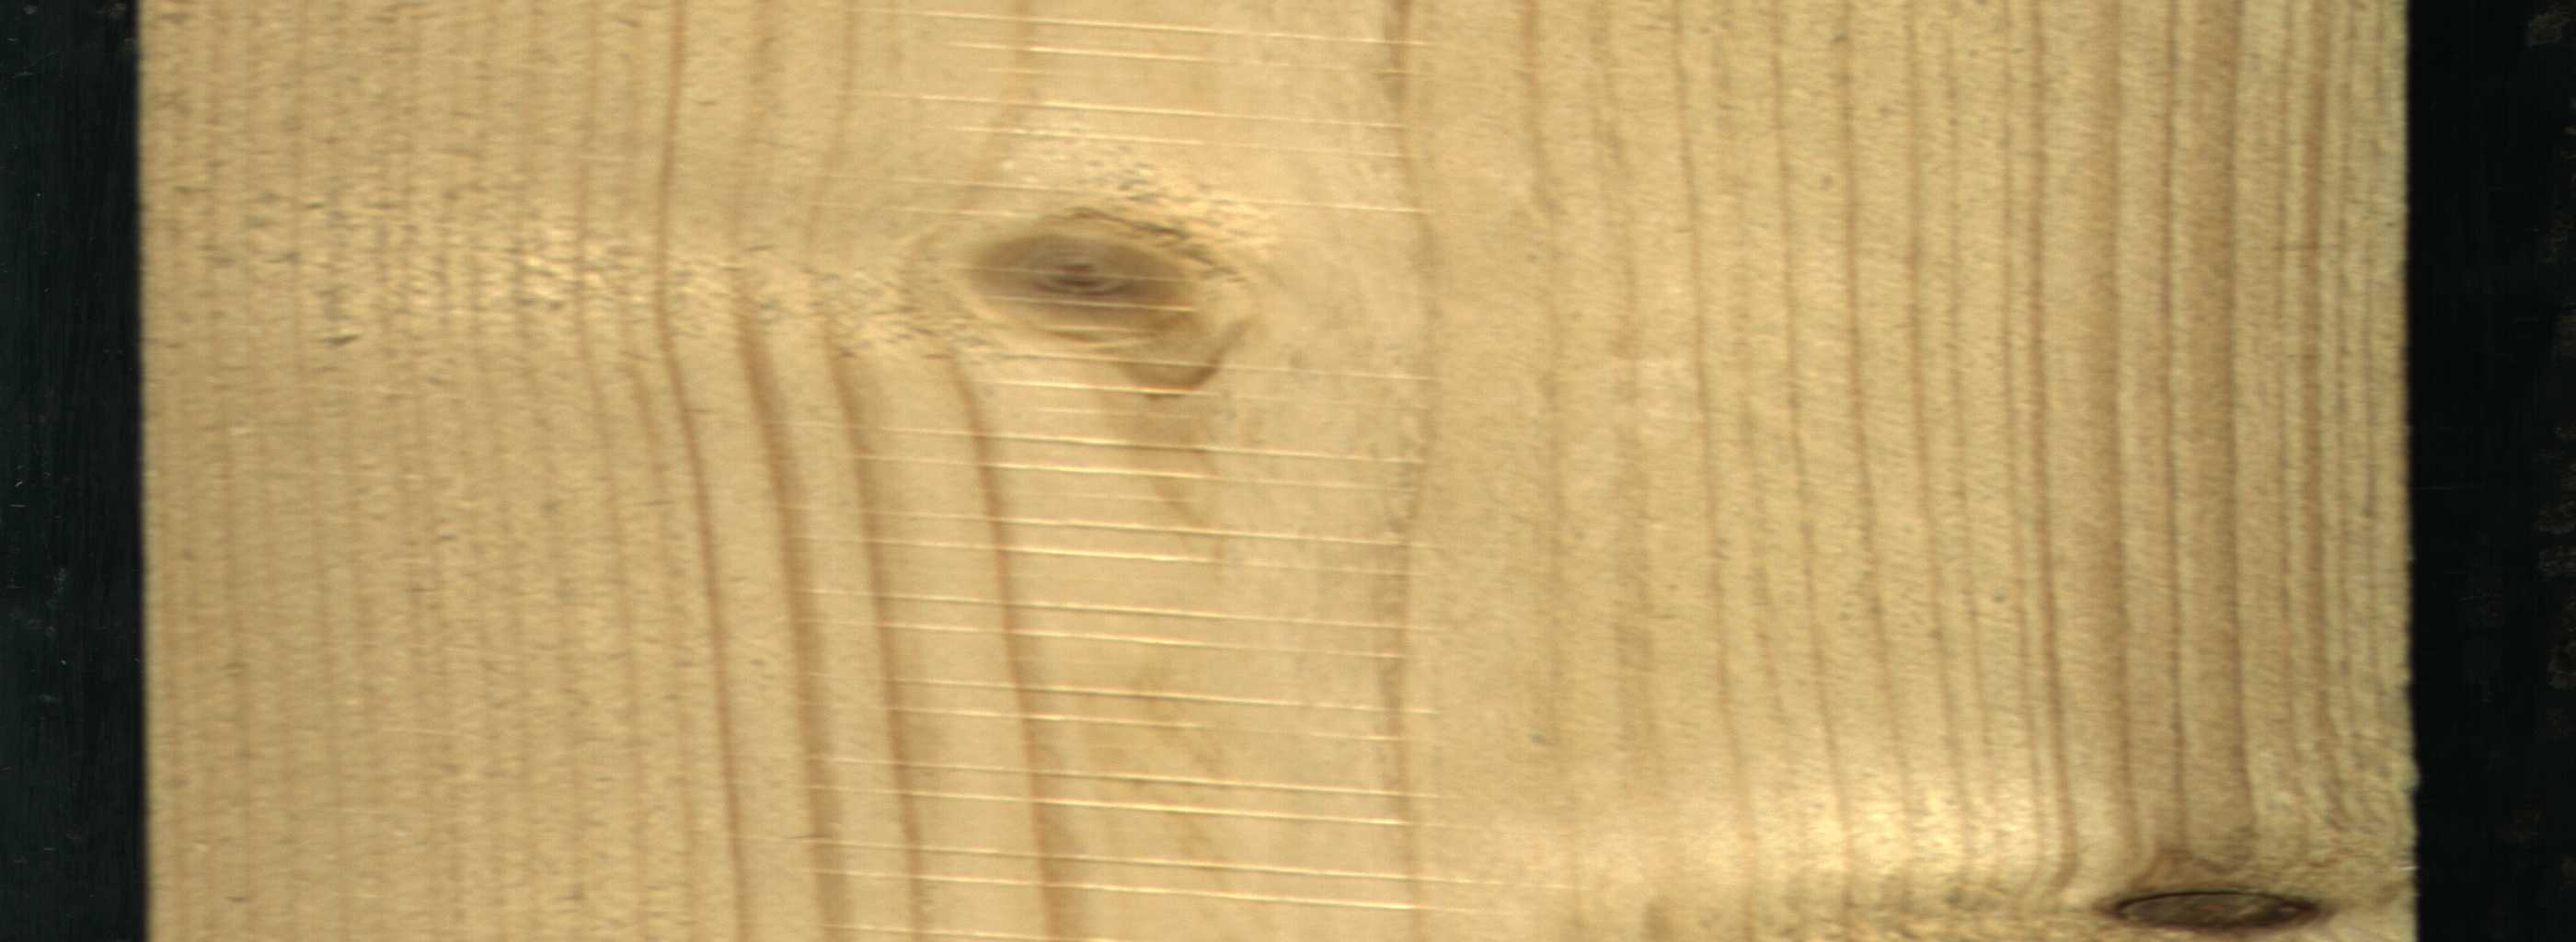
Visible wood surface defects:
Dead_Knot
Live_Knot